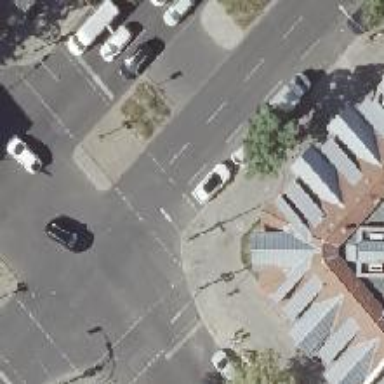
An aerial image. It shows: Asphalt footway with crossing controlled by traffic signals.